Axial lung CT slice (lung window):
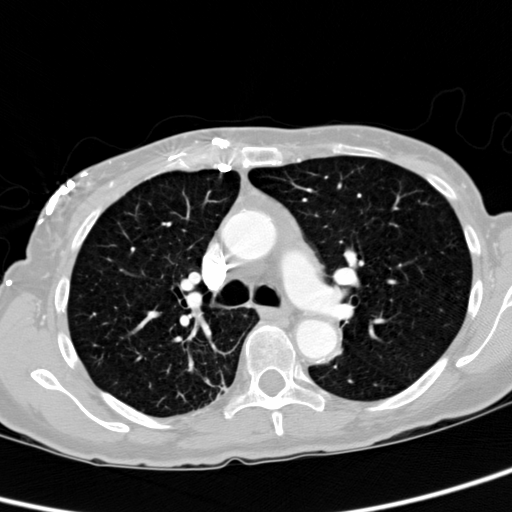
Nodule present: no